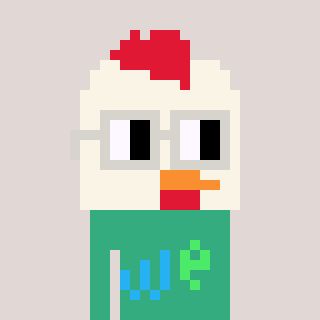
a pixel art character with square light gray glasses, a chicken-shaped head and a teal-colored body on a warm background